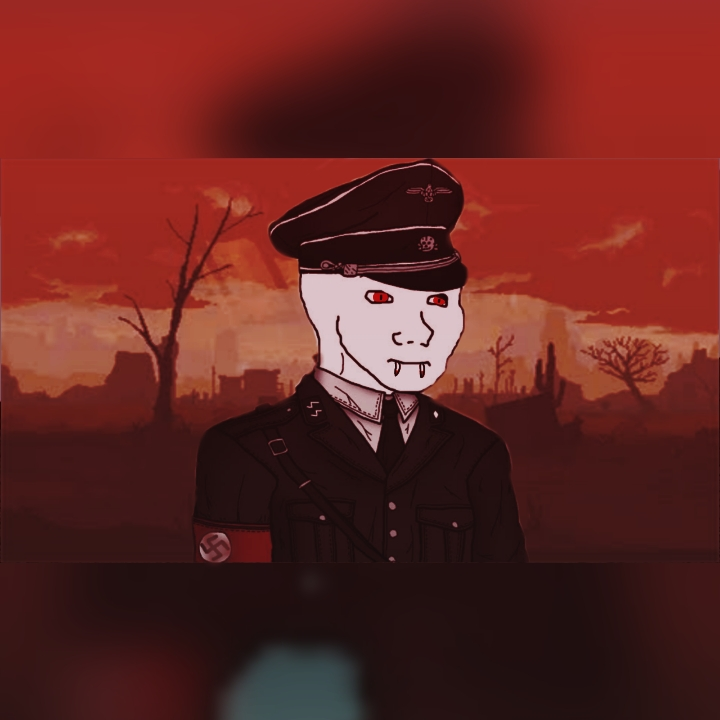
Label: 5_Wojak_with_Background